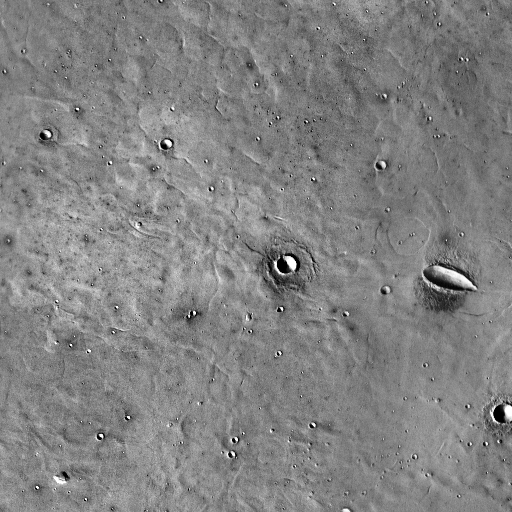
Crater classes present: Background, Other